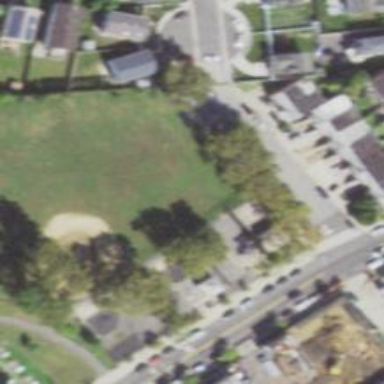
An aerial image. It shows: Baseball pitch for leisure land activities.